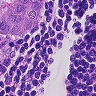
Metastatic tissue present: yes